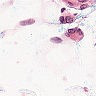
Metastatic tissue present: no